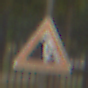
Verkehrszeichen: SteinschlagLinks
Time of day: MorningAfternoon
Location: Outdoor (Urban)
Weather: Overcast
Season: NotSpecified
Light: Natural